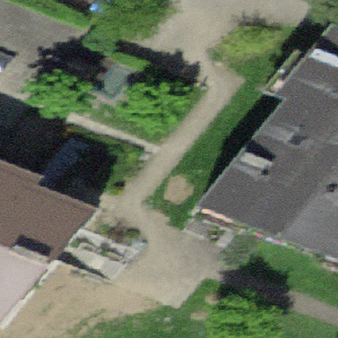
Label: other